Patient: sex M, age 60
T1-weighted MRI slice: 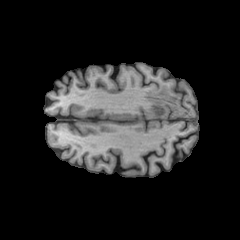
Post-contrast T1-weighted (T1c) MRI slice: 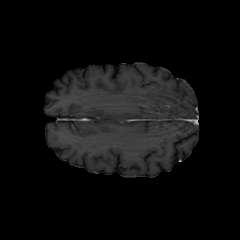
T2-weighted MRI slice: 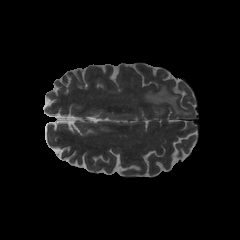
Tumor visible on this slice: yes
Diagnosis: Glioblastoma, IDH-wildtype
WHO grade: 4